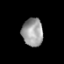
Tissue: prostate
Cell type: Myeloid cells
Senescence score: 0.2622
Nuclear area (px): 574
Mean DAPI intensity: 157.042